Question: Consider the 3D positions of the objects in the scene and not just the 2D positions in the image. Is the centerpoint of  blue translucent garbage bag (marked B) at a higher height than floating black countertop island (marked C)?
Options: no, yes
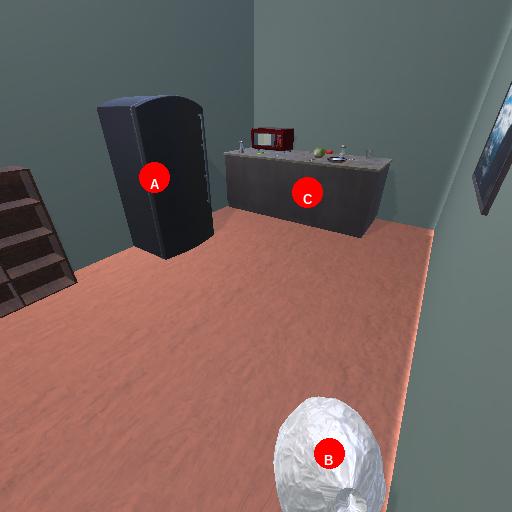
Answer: no